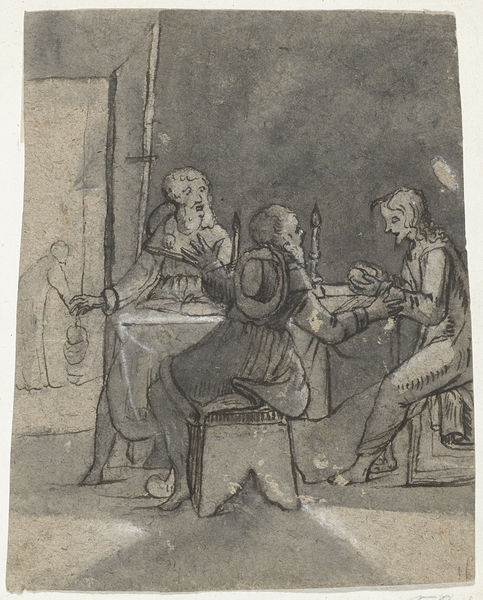
Titel: Maaltijd te Emmaüs
Künstler: Harmen ter Borch
Standort: Amsterdam
Institution: Rijksmuseum
Schlagwörter: discussion, gris, homme, chapeau, table, hommes, repas, chandelle, pain, bougies, barbus, bougie bougeoirs